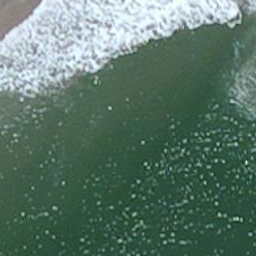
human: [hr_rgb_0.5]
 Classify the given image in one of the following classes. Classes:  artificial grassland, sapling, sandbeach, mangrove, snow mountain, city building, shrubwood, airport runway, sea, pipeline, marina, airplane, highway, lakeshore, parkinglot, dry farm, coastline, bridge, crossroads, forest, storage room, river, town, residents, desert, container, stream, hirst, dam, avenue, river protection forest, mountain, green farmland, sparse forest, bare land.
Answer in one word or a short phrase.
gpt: coastline